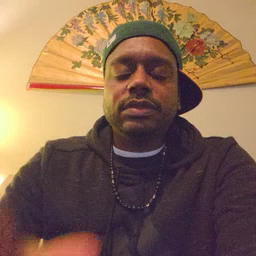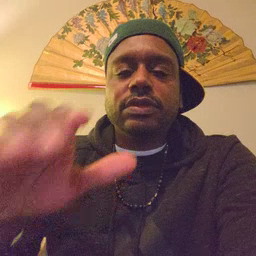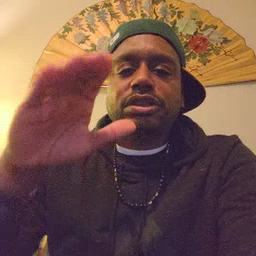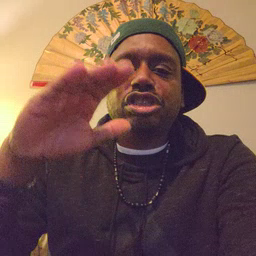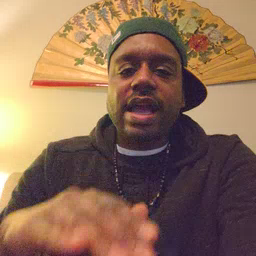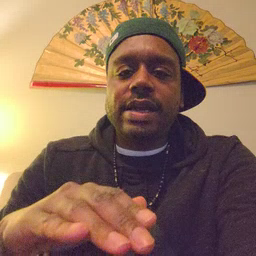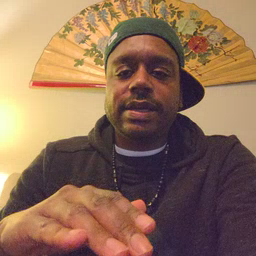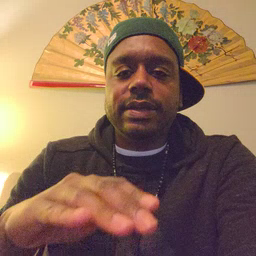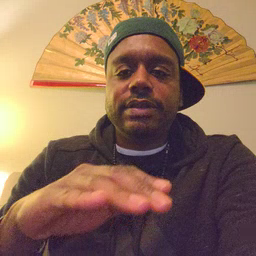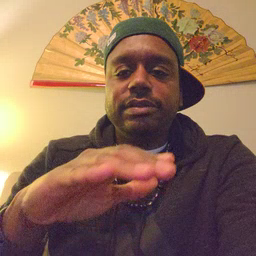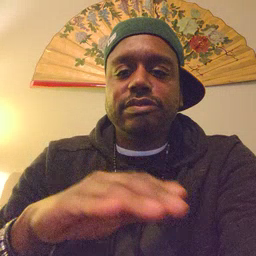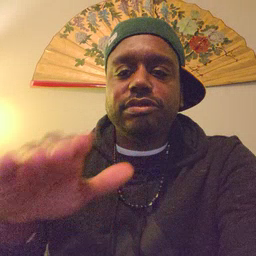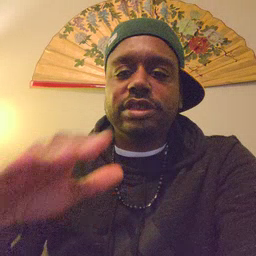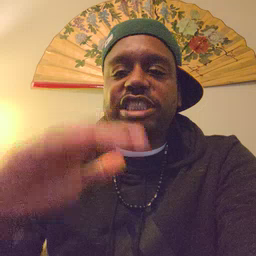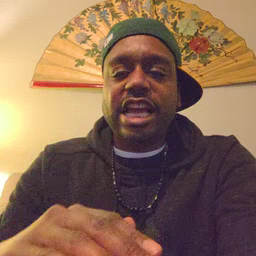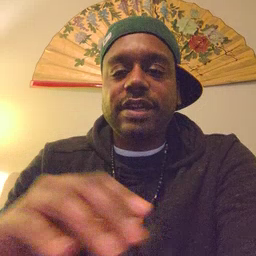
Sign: child